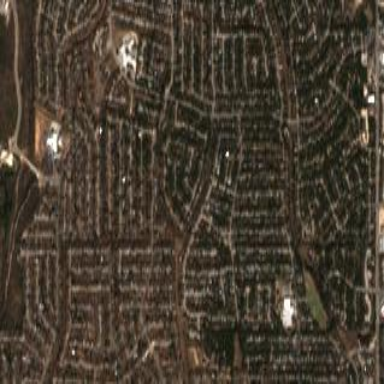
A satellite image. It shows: Residential area within neighborhood.